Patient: sex M, age 69
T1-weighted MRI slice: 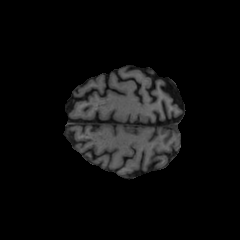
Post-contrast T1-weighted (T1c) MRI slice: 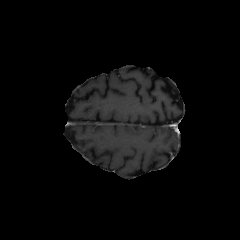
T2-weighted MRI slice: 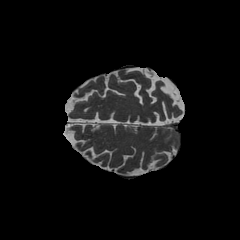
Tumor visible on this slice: no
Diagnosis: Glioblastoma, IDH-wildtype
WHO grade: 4